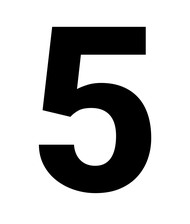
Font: Roboto_ExtraBold